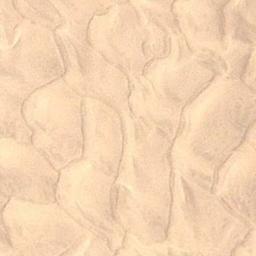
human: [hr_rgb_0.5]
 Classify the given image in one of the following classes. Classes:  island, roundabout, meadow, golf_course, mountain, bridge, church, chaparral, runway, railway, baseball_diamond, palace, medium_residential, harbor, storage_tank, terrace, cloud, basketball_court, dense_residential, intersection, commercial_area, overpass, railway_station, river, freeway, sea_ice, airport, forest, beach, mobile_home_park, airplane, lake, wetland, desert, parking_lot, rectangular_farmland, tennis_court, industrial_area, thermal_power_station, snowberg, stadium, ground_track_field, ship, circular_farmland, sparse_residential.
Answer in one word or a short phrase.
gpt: desert